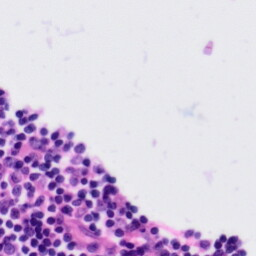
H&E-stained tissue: Tonsil